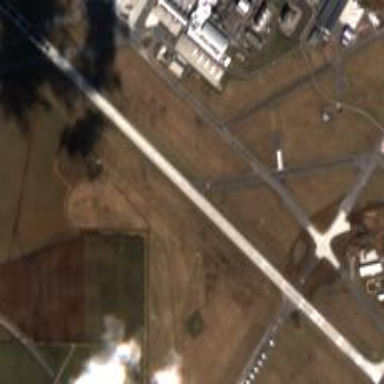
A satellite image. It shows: Concrete runway in the airport area.